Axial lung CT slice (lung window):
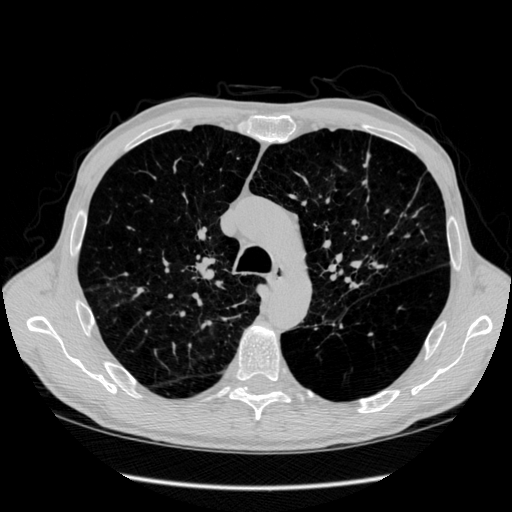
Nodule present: no